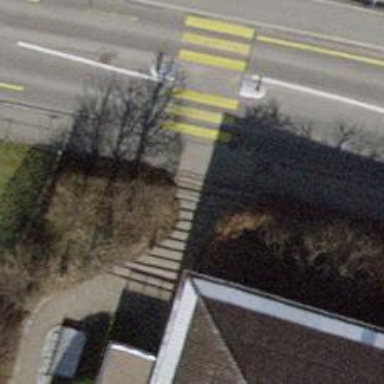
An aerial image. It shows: Cycle barrier.